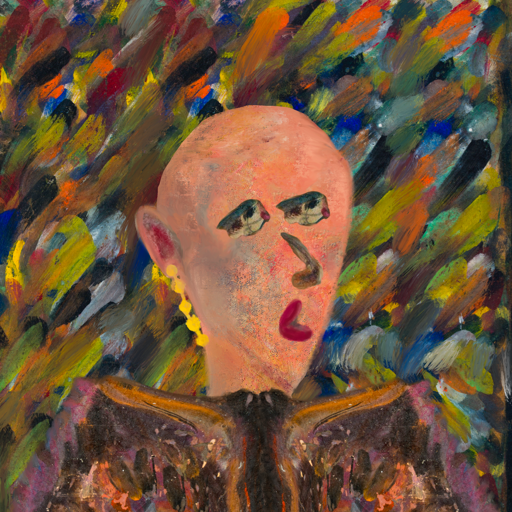
Background: An_Impression, Head And Neck Side: Irani, Face Side: Pipe, Bust: Gypsy_Queen, Hair Side: Blank, Head Accessory: Blank, Second Necklace: Blank, Necklace: Blank, Baby: Blank